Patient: sex F, age 67
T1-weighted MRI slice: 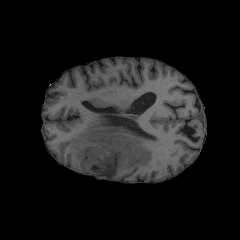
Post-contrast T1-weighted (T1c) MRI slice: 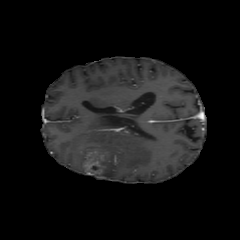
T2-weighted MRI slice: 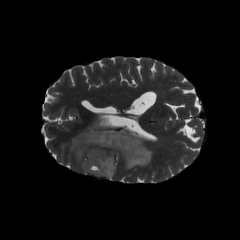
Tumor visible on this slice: yes
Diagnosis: Astrocytoma, IDH-mutant
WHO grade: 4